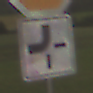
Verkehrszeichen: VerlaufVorfahrtsstrasse2
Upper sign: Stop
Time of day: SunriseSunset
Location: Outdoor (Nature)
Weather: Clear
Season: NotSpecified
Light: Natural